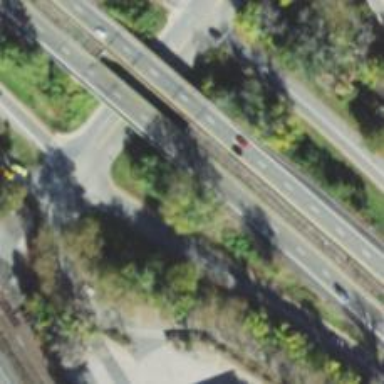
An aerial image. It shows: Motorway bridge with asphalt surface.